Question: I have a C# project that references a C++/CLI mixed mode assembly. That assembly is stored inside a folder into the PATH and it is also present at the GAC but when it is executed I get a:
System.IO.FileNotFoundException: Could not load file or assembly 'PcsSocketCommunications500, Version=0.0.0.0, Culture=neutral, PublicKeyToken=null'
The version 0.0.0.0 is because the C++/CLI does not has an Assembly version class but as far as I know this shouldn't be a problem.
Running process monitor I've seen that the system just looks for the assembly at the same folder as the main process ... I'm not an expert of assembly loading but I expected to see at least some GAC searchs and 'maybe' some PATH searchs .. That's what I got (PcsSocketCommunication500.dll is the C++/CLI assembly and in black it's the working directory):

Any idea about why the loader is not checking the GAC or the PATH?
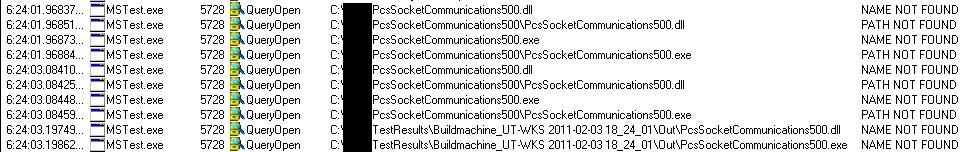
Answer: > PublicKeyToken=null
The assembly isn't strong named. That means it can't be located in the GAC, the CLR isn't going to look there. Not sure what you did to get in the GAC, but it shouldn't be possible as-is.